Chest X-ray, AP view. Patient: 53 years old, sex M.
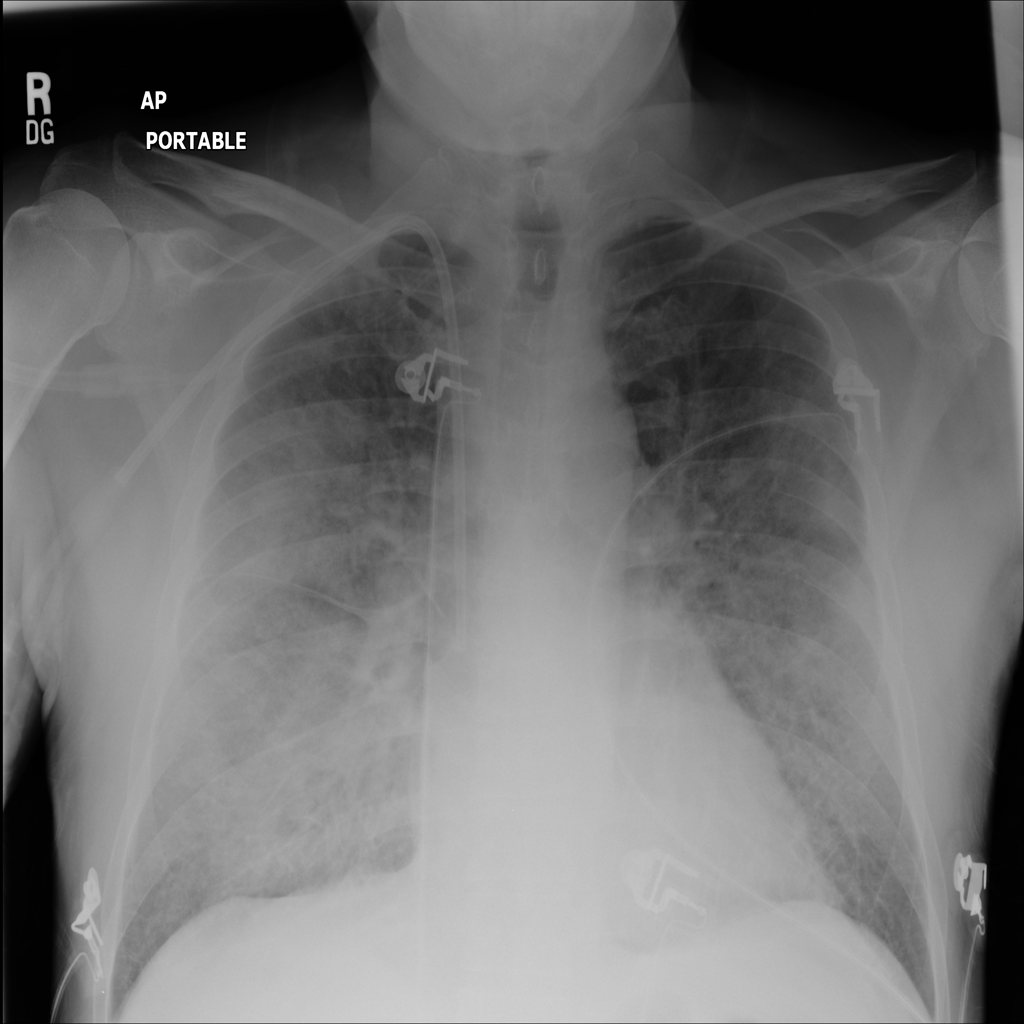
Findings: Infiltration